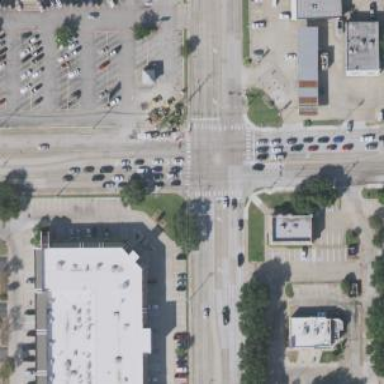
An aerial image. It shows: Secondary road with separate sidewalks.